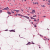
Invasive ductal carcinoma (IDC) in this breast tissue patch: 1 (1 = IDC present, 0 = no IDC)